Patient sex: M
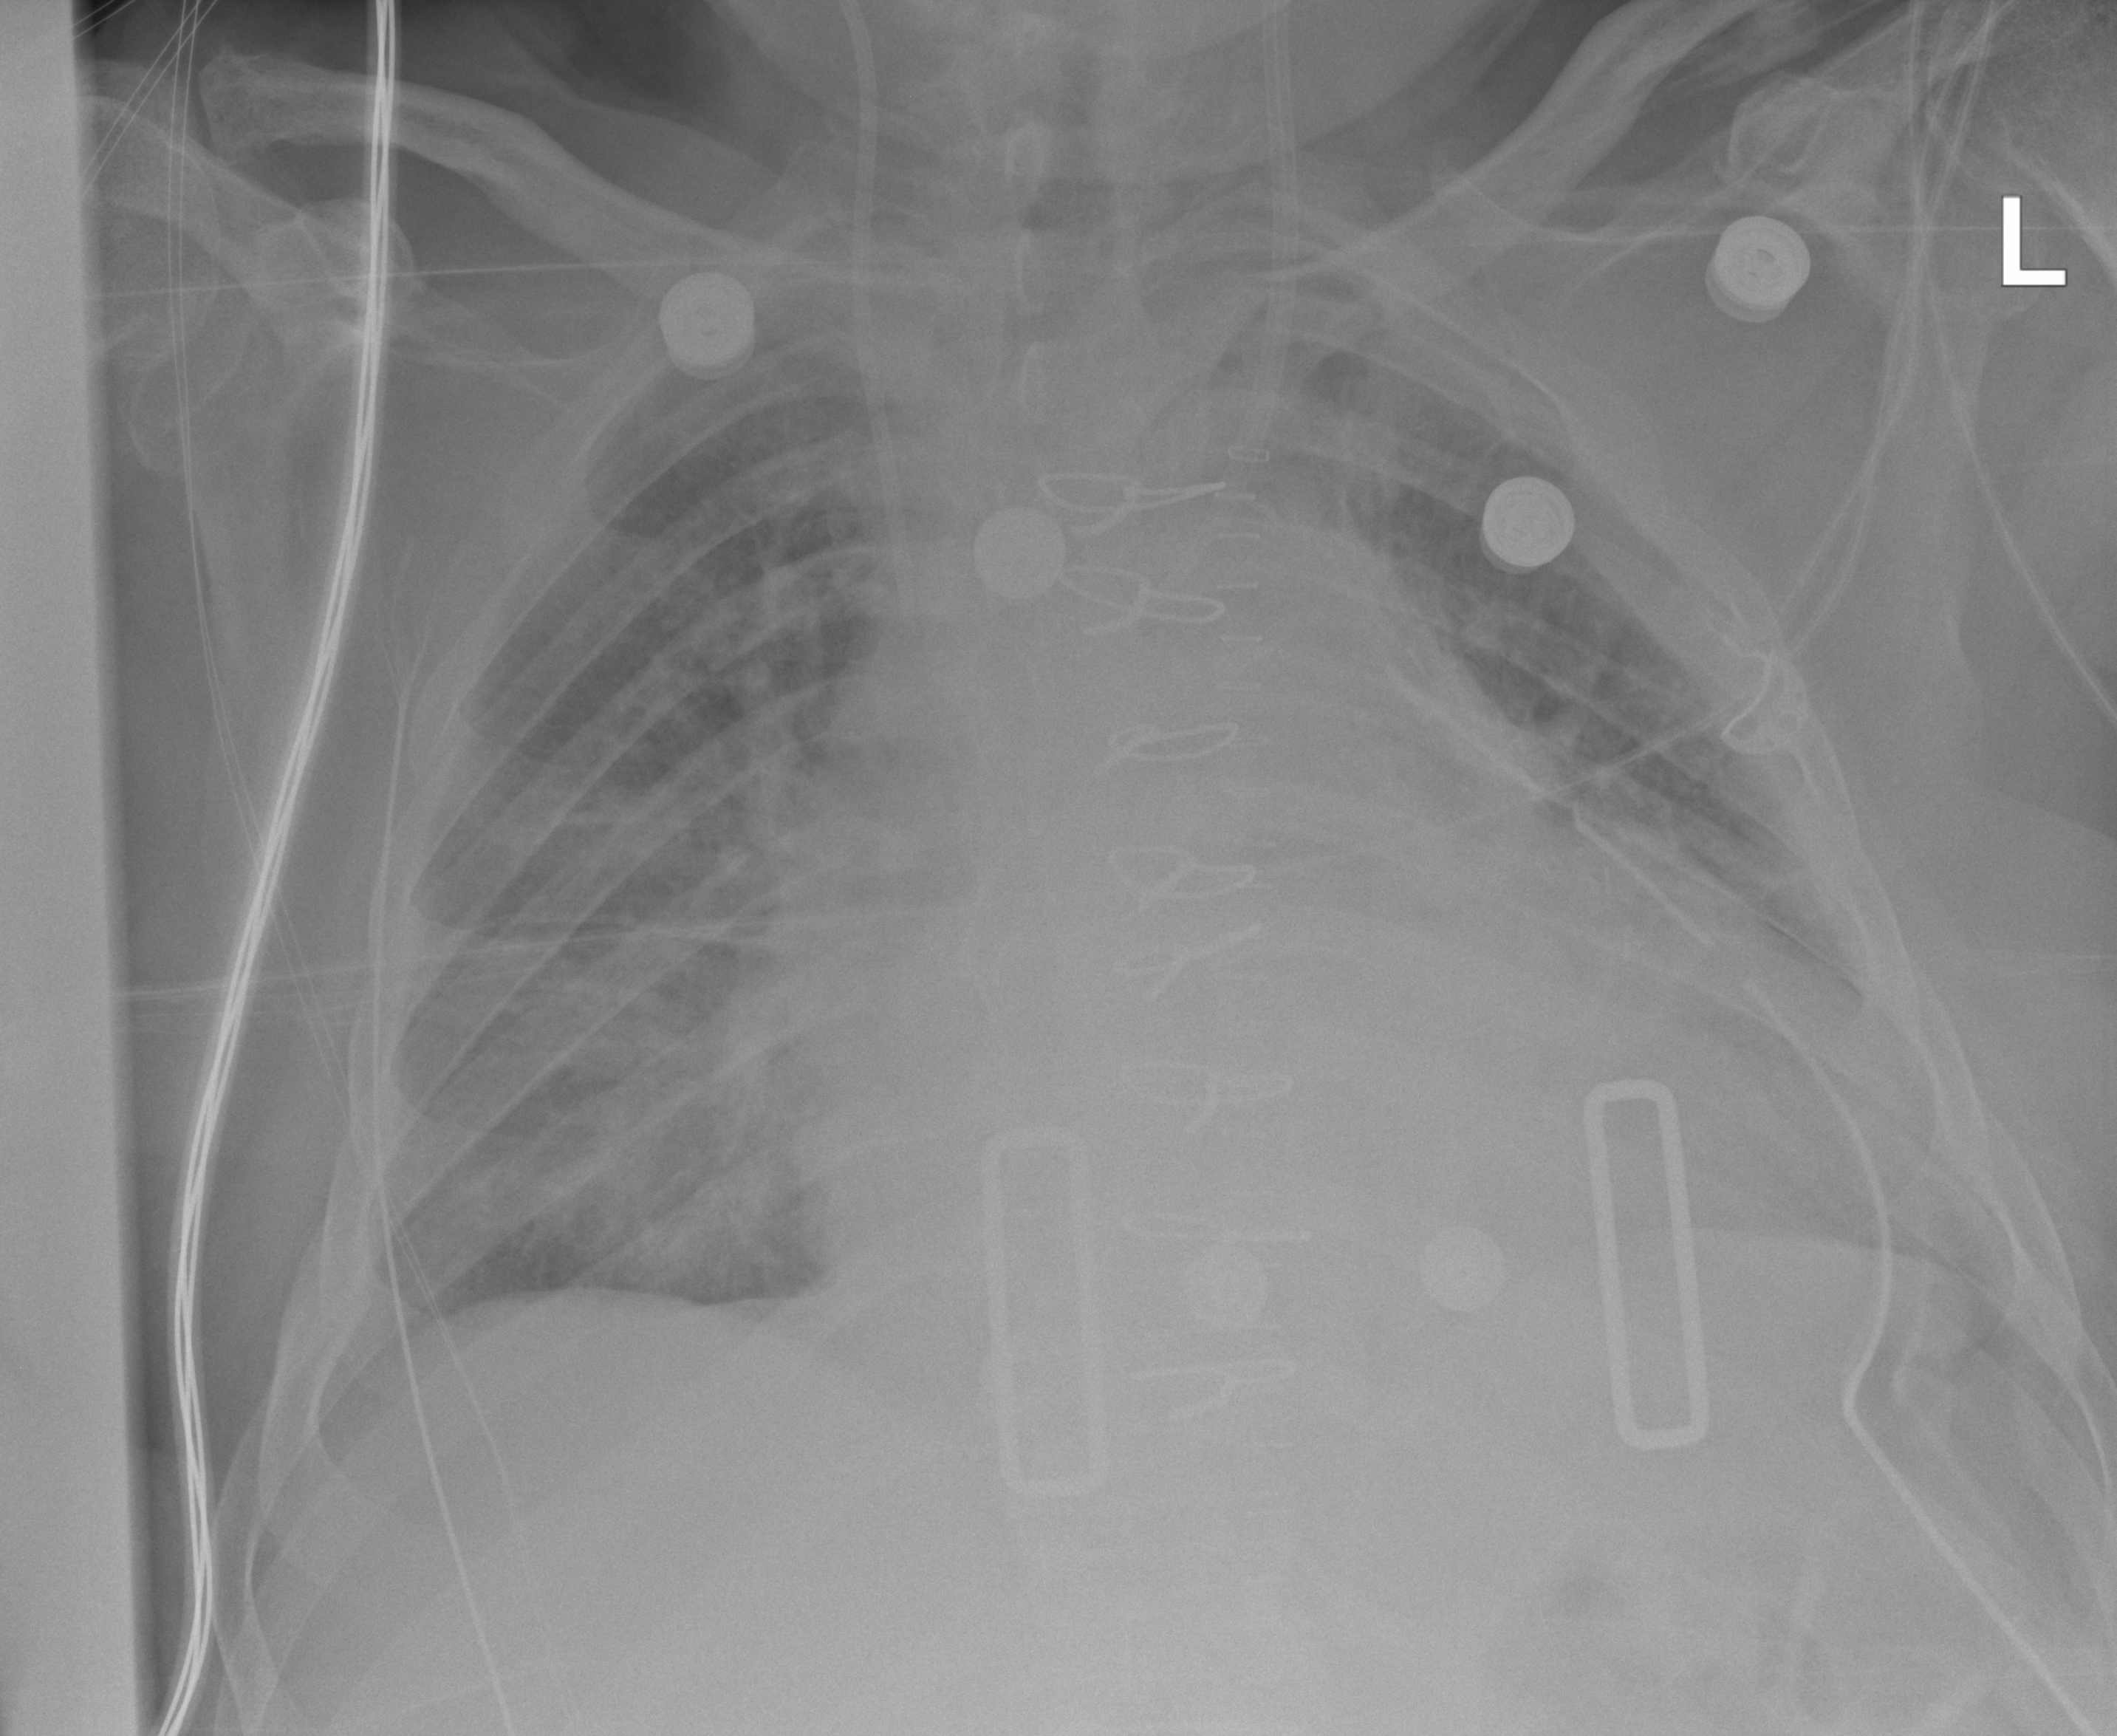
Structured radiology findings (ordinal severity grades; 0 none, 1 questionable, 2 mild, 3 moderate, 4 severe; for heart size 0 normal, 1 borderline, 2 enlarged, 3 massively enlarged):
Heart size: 2
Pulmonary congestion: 2
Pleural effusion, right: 2
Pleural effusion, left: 2
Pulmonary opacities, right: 1
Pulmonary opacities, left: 1
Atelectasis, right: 2
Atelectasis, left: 2